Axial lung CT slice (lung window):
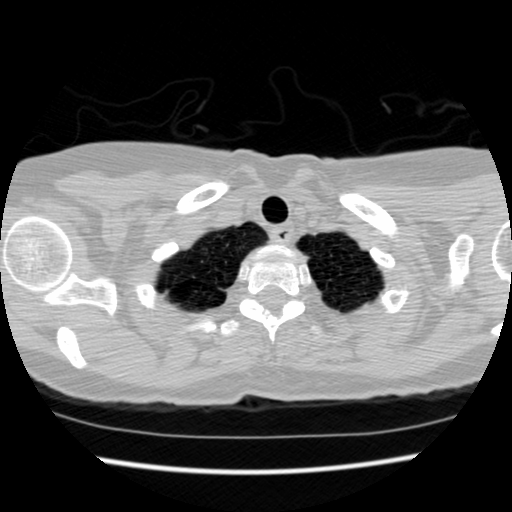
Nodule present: no